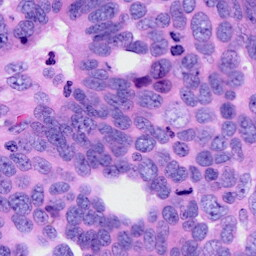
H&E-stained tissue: Ovarian